Interaction volume radius: 10 \u00c5
Interaction volume height: 15 \u00c5
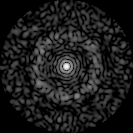
Disorder parameter: 0.8243